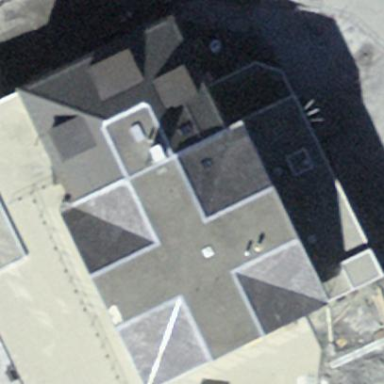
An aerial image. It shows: Hotel building.